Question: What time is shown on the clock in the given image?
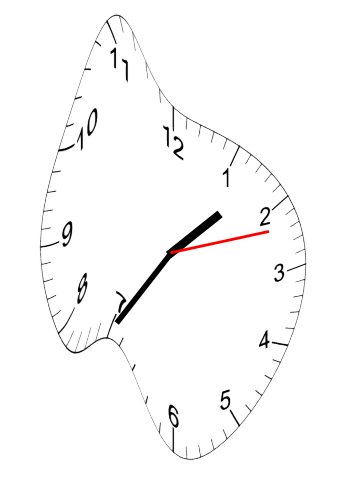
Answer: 01:35:12